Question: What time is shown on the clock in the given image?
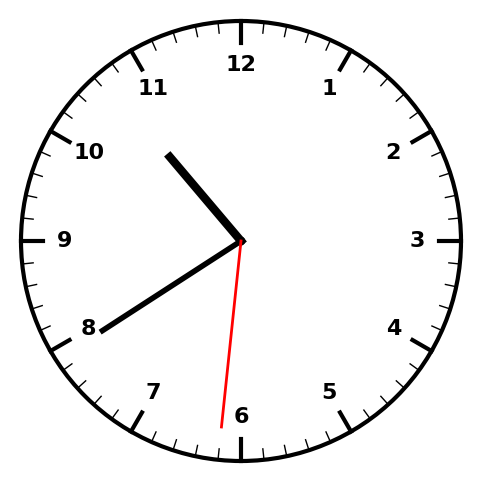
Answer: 10:39:31